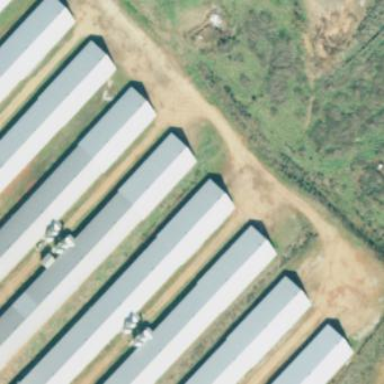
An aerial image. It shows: Poultry house.